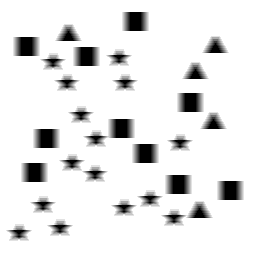
Squares: 10
Triangles: 5
Stars: 15
Total shapes: 30